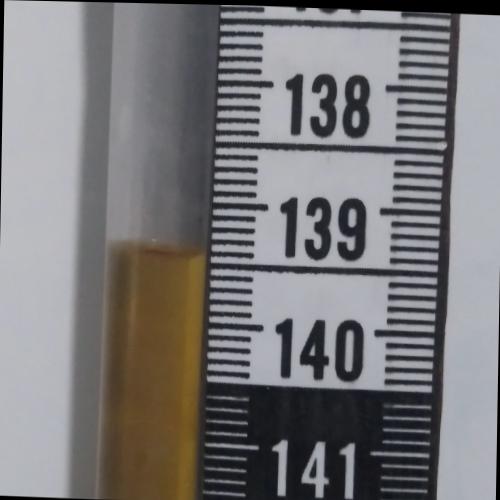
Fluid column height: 139.4 cm